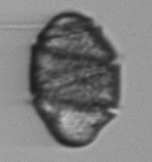
Label: Margalefidinium